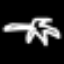
Label: palm tree